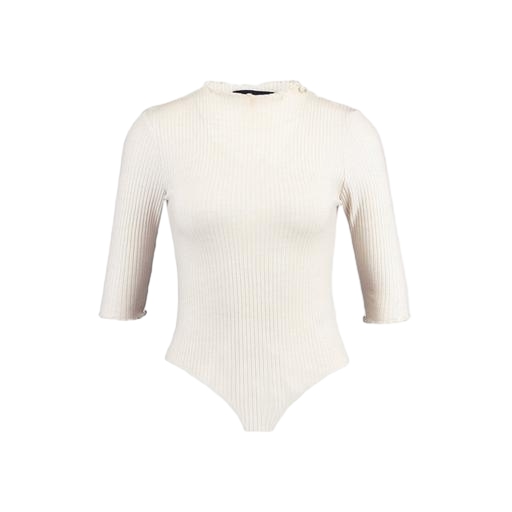
white three-quarter-sleeve top only macy, white body suit, high-neck ribbed-jersey t-shirt, white background